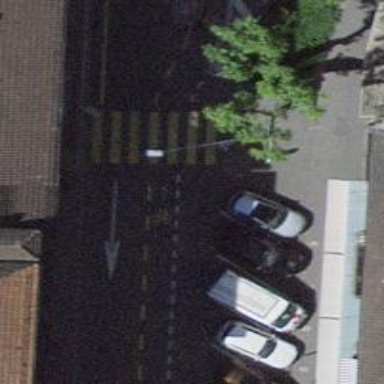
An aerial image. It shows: Unclassified road with asphalt surface and sidewalks on both sides. There is designated cycle lane on the left side.